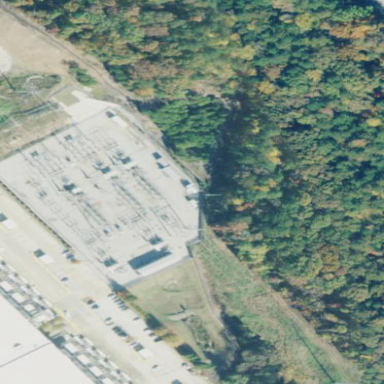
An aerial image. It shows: Industrial power substation surrounded by fence.